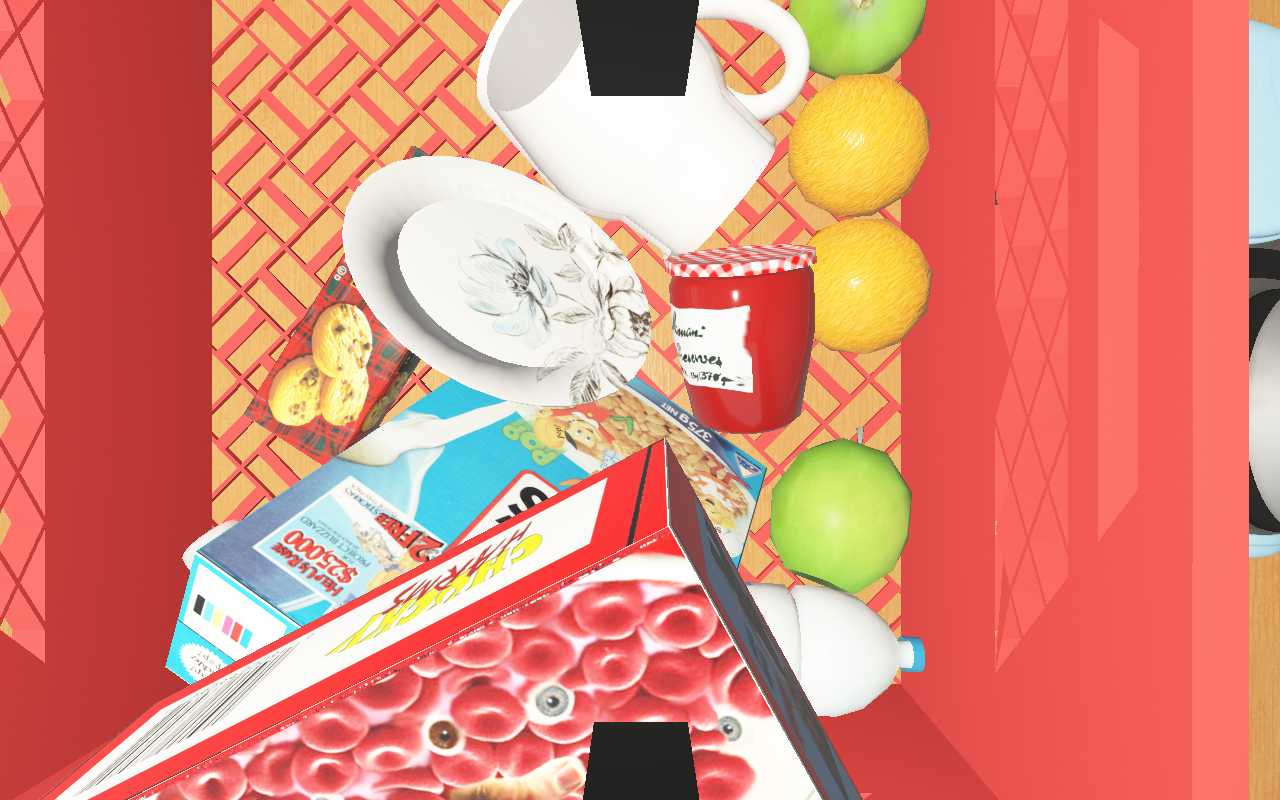
Objects in the scene:
water bottle
apple
apple
orange
orange
plate
glass
jam jar
biscuit box